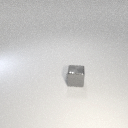
small gray metal cube